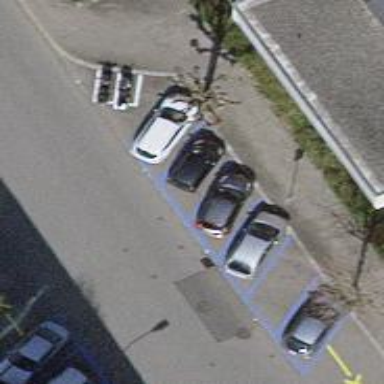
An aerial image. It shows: Street side parking area.